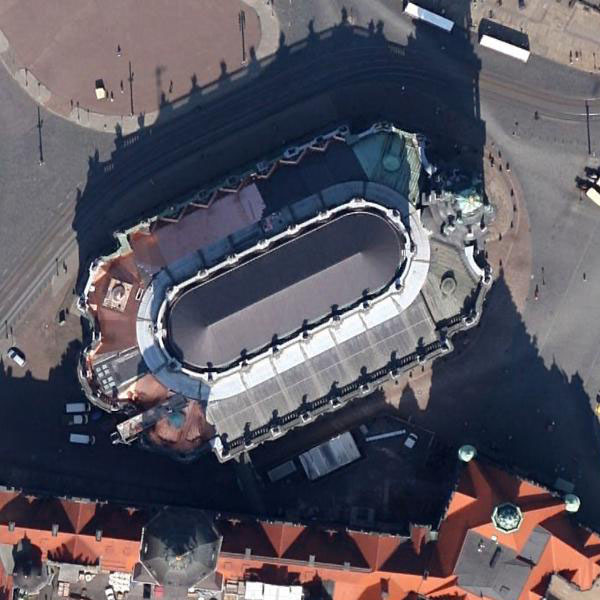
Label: Church